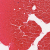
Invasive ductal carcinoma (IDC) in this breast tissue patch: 0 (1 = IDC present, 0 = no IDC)